Question: I would like to implement a macro in Microsoft Excel 2013 which hides columns with no entries.
In the following example, the columns B, D, G and I should be hidden after the macro has been executed. Another macro should make all columns visible again.

Only columns which have entries in the first row and only rows which haven entries in the first column shall be considered.
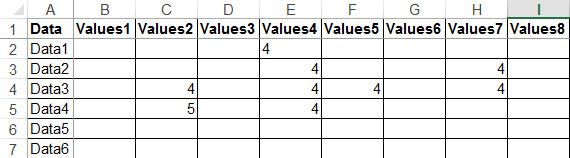
Answer: I did a crash course in VBA today and found the following solution for my problem:
'''
Sub HideColumns()
Dim N As Long, i As Long, wf As WorksheetFunction
Set wf = Application.WorksheetFunction
N = Cells(1, Columns.Count).End(xlToLeft).Column
For i = 1 To N
Set rnData = Range(Cells(1, i), Cells(1000, i)).SpecialCells(xlCellTypeVisible)
If wf.CountA(rnData) < 2 Then
Cells(1, i).EntireColumn.Hidden = True
End If
Next i
End Sub
'''
Because I am not a programming guy I would really appreciate any comments regarding that solution. Are there some mistakes in this implementation or is there a more elegant way to solve the problem?